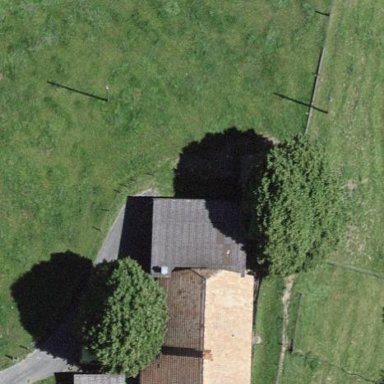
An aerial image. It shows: Farm building.